Field crop: tomato
Growth stage: 1
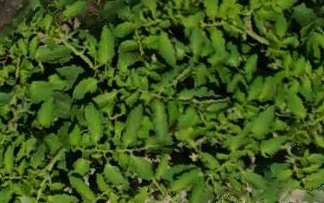
Species: tomato